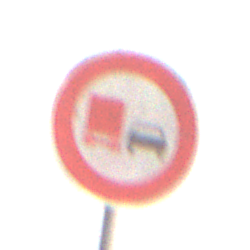
Verkehrszeichen: UeberholverbotKraftfahrzeuge
Umgebung: Outdoor, Nature
Tageszeit: SunriseSunset
Wetter: Clear
Licht: Natural
Jahreszeit: NotSpecified
Kontrast: LowContrast